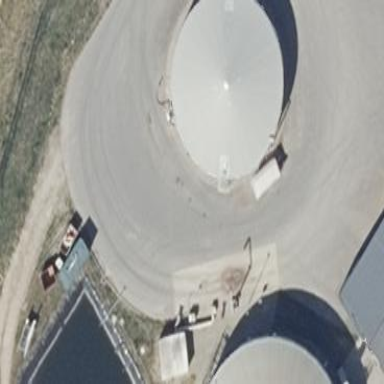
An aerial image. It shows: Digester building.